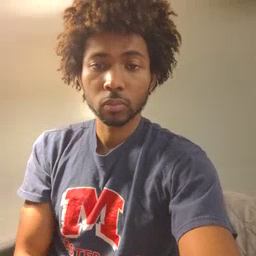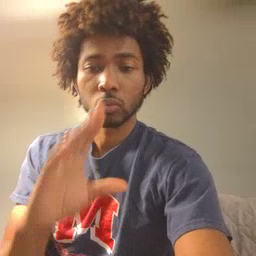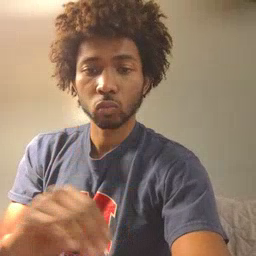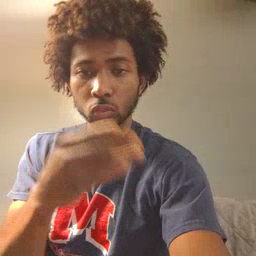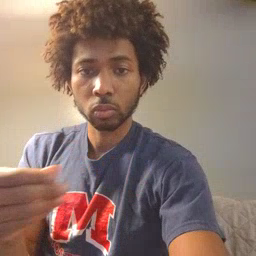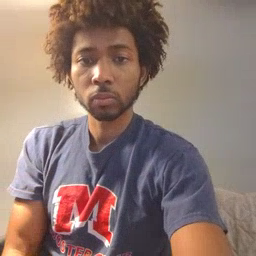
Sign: story